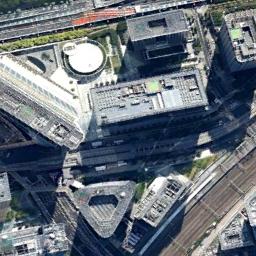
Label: commercial_area